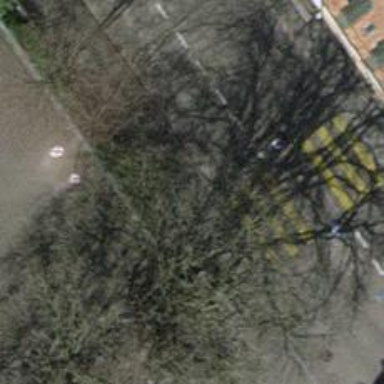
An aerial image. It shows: Kerb serving as barrier.